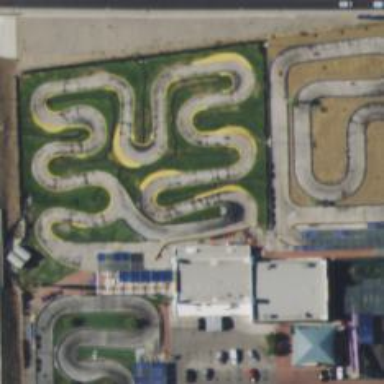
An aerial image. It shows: Karting raceway.